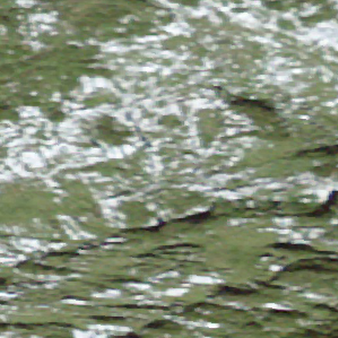
Label: other